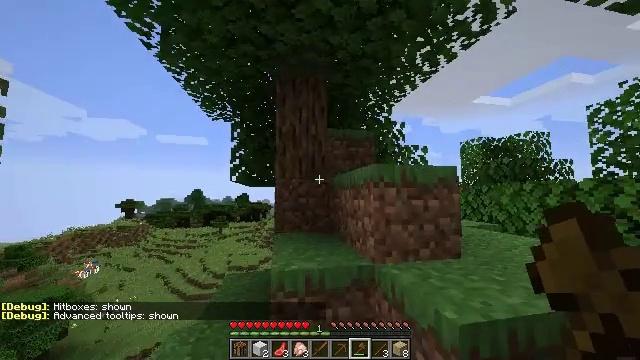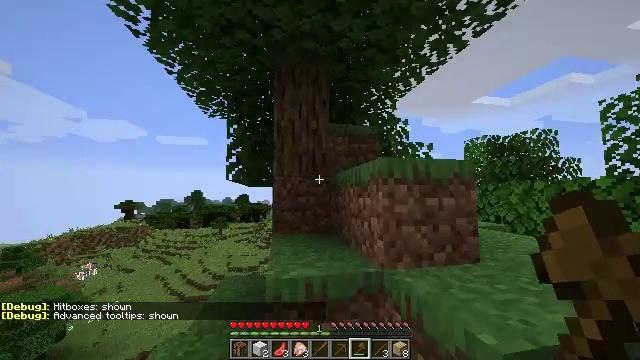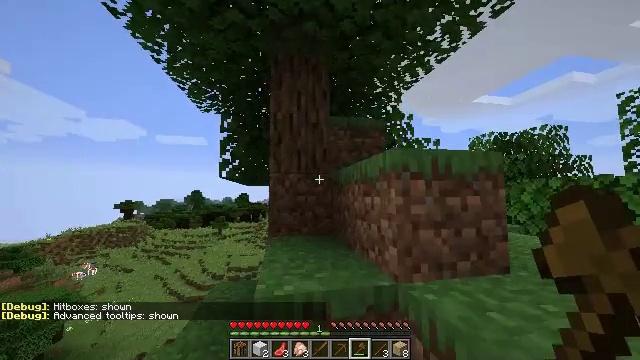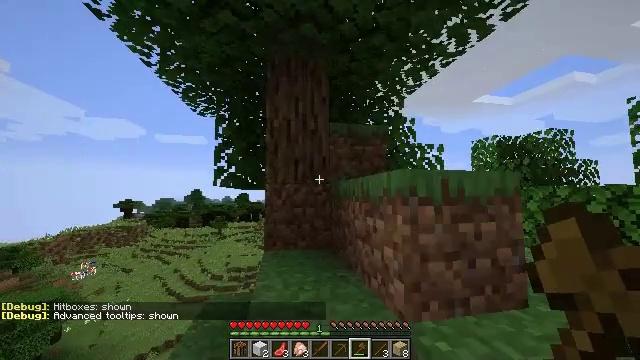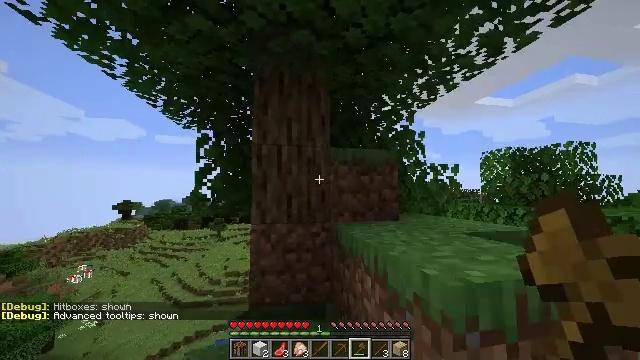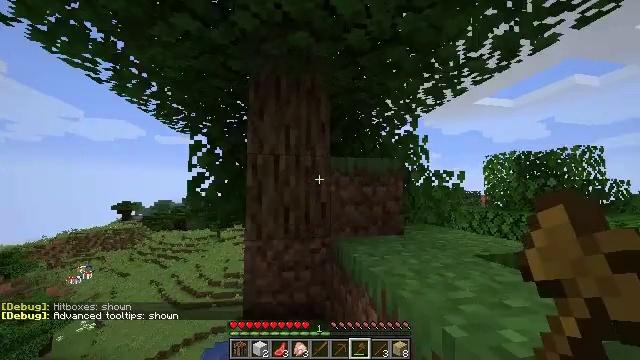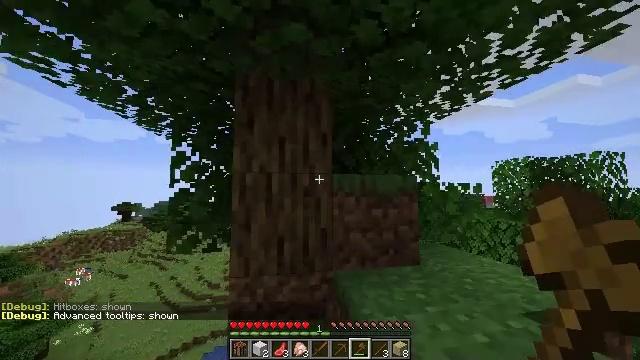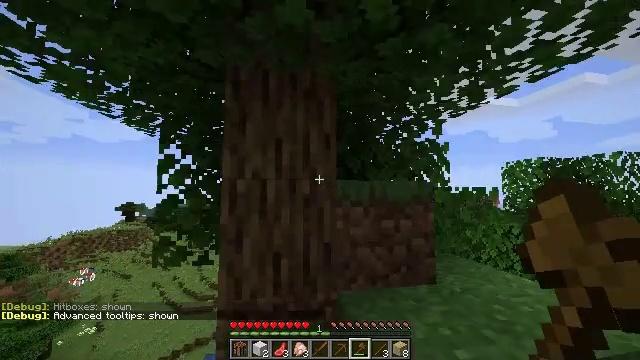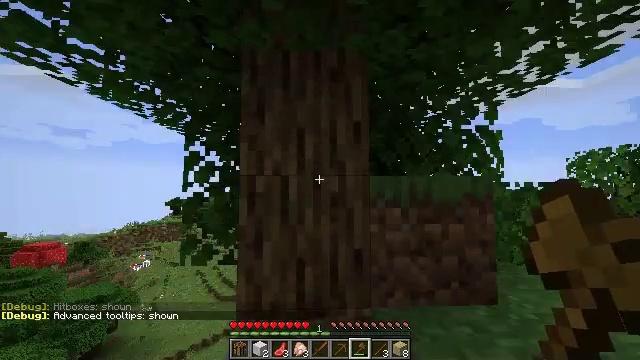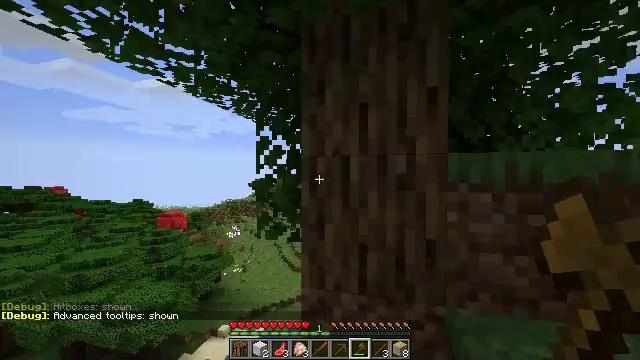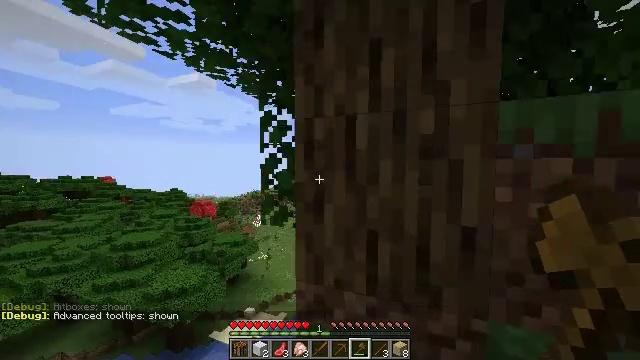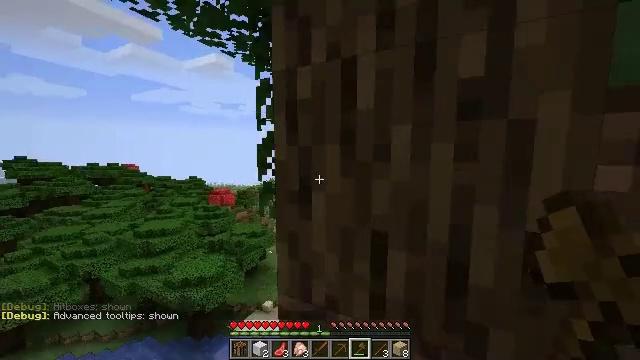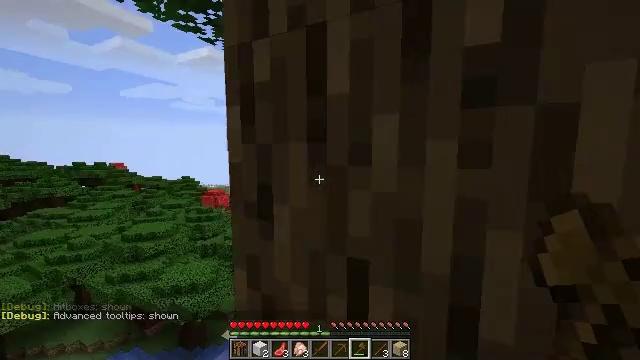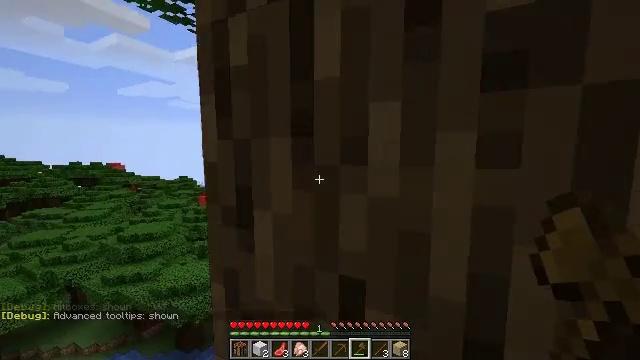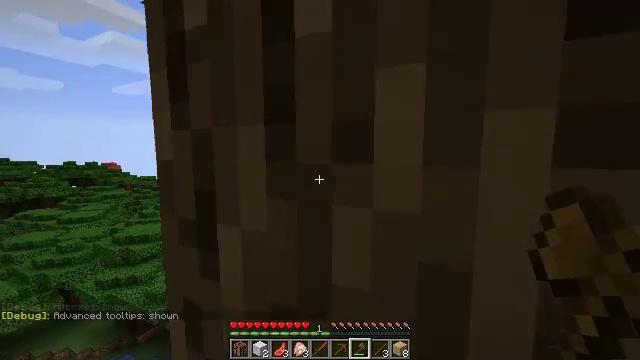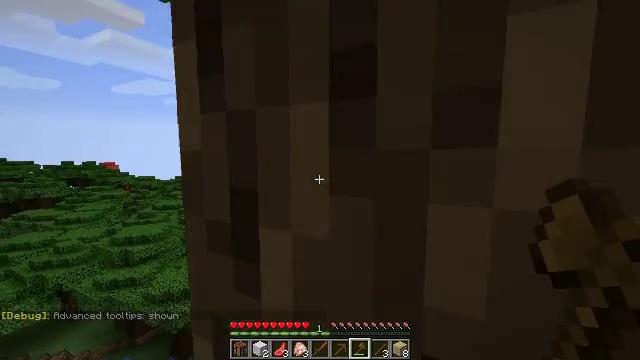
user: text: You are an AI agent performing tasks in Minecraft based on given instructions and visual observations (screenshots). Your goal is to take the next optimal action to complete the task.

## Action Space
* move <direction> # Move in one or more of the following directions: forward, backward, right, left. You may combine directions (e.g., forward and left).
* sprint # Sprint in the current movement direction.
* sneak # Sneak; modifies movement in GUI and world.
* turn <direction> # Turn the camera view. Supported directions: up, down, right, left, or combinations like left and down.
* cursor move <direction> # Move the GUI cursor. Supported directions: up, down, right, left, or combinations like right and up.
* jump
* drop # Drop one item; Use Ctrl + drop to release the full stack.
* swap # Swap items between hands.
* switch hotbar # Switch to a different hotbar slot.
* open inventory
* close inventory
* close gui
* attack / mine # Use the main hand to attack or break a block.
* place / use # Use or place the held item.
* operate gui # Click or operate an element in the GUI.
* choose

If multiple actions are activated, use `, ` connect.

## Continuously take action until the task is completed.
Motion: motion action
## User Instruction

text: Chop down the birch log.
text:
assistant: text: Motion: move forward, sprint
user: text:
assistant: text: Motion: move forward, sprint
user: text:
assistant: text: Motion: move forward, sprint, jump
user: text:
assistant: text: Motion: move forward, sprint, jump
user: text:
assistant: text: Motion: move forward, sprint, jump
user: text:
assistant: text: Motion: move forward, sprint, jump
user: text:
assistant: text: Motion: move forward, sprint
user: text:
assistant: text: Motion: move forward, sprint, turn left and down
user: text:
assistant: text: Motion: move forward, sprint, turn left and down
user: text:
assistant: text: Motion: turn left and down
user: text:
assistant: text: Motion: turn left and down
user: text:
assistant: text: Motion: no_op
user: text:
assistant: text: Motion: move forward
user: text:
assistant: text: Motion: move forward
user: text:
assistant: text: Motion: move forward and move left
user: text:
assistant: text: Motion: move forward and move left, turn down
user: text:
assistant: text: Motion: move forward and move left, turn down
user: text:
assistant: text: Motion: move forward and move left, turn right and down
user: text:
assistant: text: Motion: move forward, turn down
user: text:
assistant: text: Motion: move forward, turn down
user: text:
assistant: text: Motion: move forward, turn down
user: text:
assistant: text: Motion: move forward and move left, turn right and down
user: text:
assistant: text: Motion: move left, turn right and down
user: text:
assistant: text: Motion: move left, turn right and down
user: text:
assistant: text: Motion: move left, turn right and down
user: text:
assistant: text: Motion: turn right
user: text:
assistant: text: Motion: no_op
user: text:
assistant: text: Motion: no_op
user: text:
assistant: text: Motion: no_op
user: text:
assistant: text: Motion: no_op